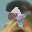
Label: 4